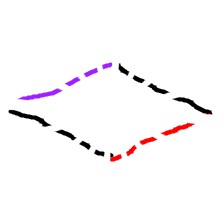
Shape: rhombus